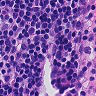
Metastatic tissue present: no